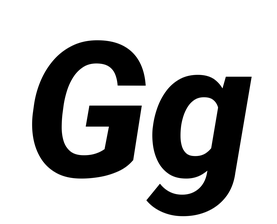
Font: Roboto-Italic_ExtraBold_Italic